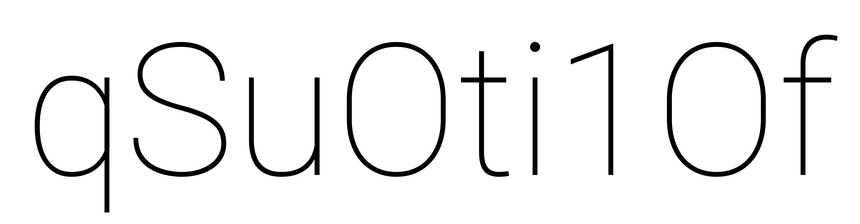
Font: Roboto_Thin